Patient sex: M
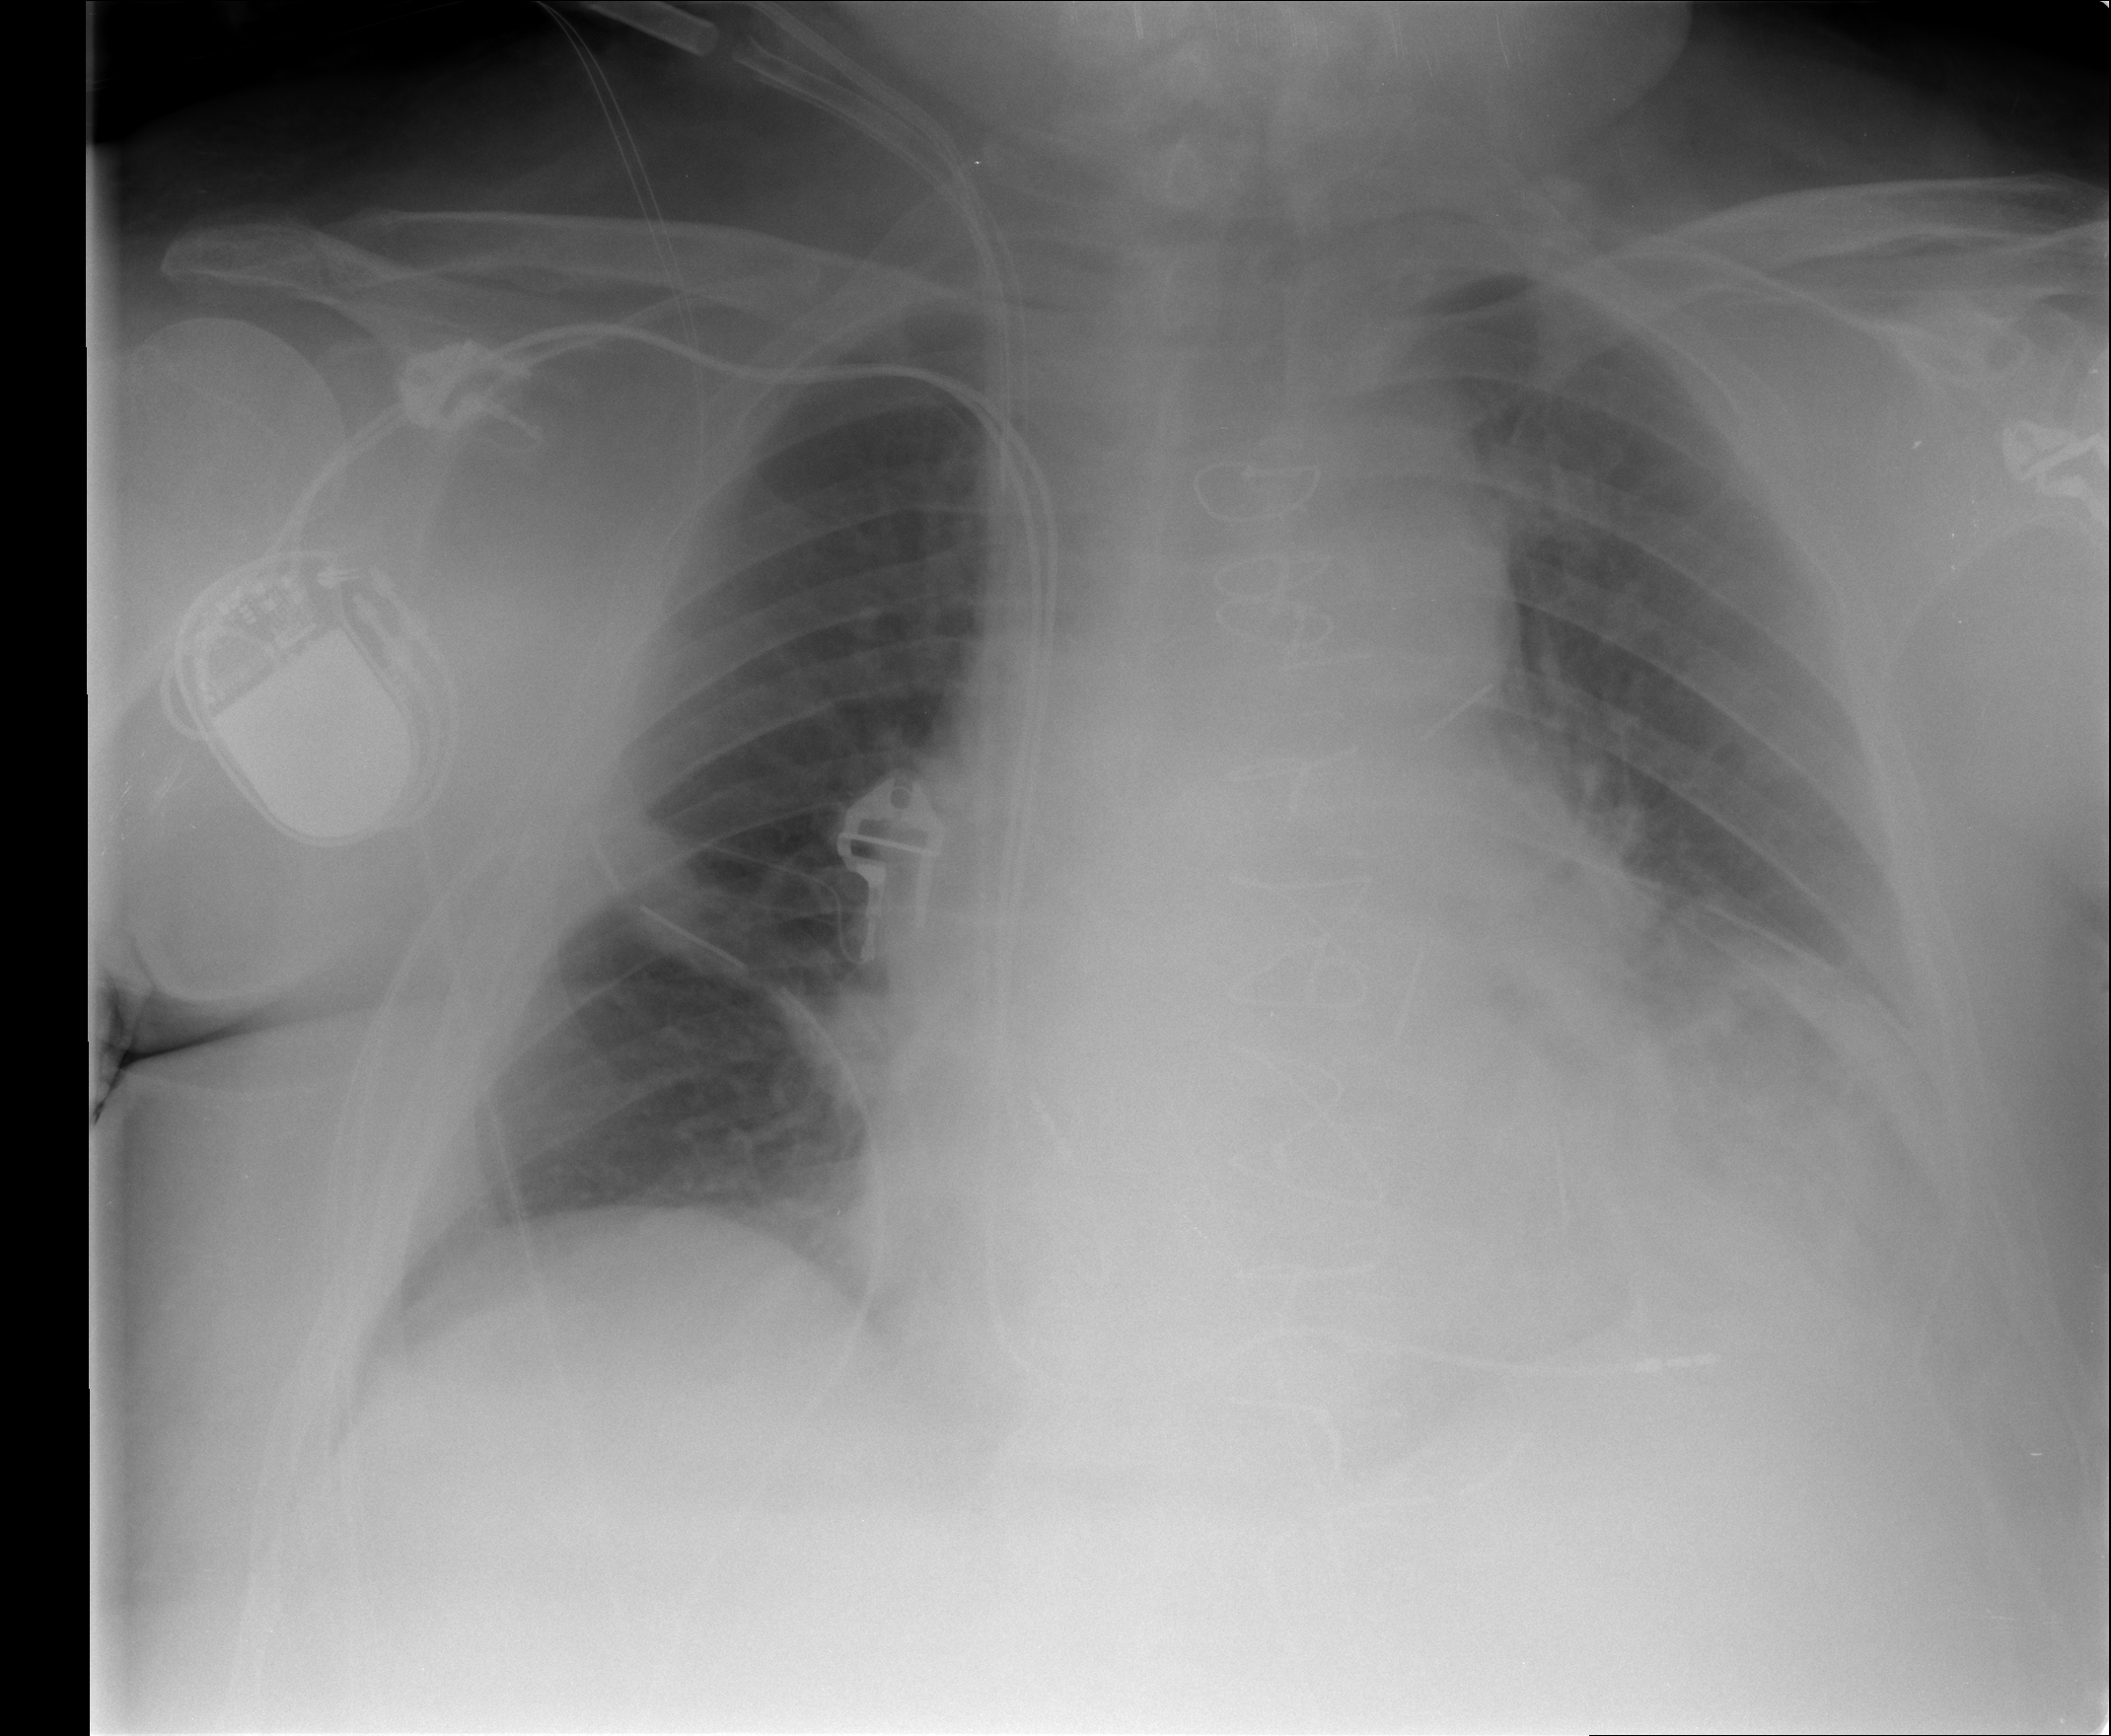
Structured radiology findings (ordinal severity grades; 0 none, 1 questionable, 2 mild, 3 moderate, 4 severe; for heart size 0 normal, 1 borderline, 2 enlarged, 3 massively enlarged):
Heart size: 1
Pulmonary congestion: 1
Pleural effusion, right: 0
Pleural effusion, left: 2
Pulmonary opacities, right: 0
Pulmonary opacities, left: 1
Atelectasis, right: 1
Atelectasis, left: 3